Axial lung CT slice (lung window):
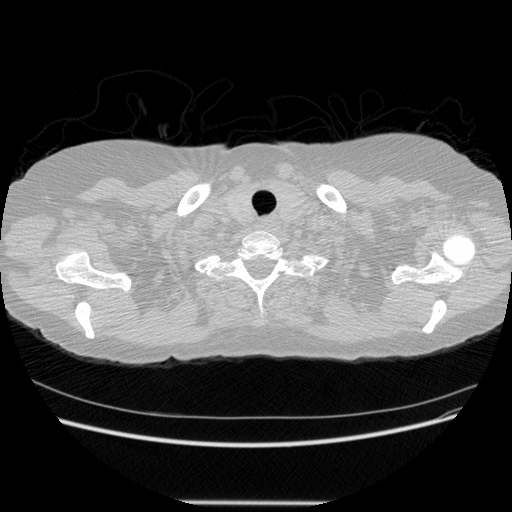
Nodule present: no